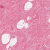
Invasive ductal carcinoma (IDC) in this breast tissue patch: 0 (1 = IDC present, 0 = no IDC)